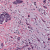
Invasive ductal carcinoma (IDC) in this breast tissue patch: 0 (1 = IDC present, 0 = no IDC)